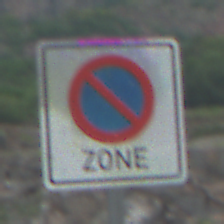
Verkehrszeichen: BeginnEingeschraenktesHalteverbotZone
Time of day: MorningAfternoon
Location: Outdoor (Nature)
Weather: PartlyCloudy
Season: NotSpecified
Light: Natural